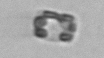
Label: Dactyliosolen_fragilissimus